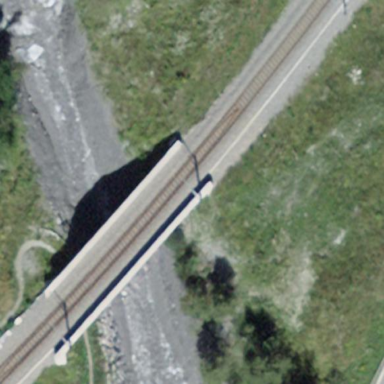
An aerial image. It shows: Man-made bridge.